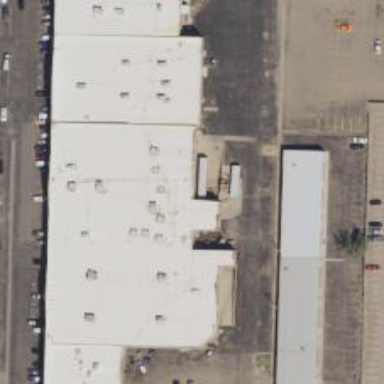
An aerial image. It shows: Commercial building.